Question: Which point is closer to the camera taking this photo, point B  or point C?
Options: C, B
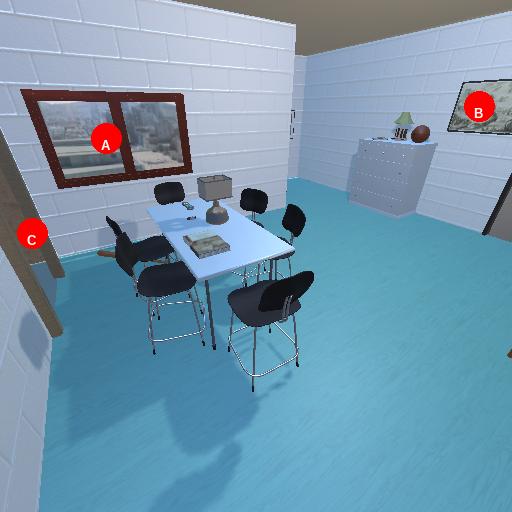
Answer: C